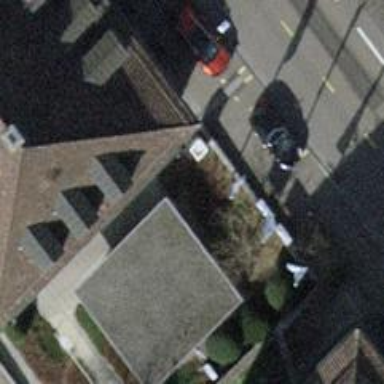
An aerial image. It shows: Surveillance system is in place.